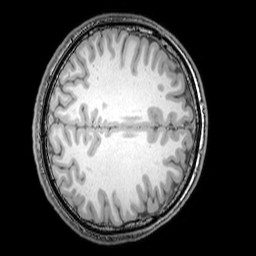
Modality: T1w
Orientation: axial
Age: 20
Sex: male
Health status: healthy
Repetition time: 0.081 s
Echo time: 0.037 s